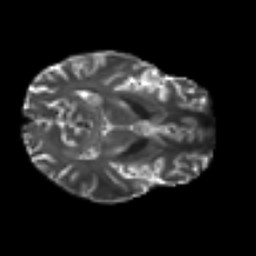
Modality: T2w
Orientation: axial
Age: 24
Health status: ill
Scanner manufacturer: philips
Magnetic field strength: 3 T
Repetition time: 9 s
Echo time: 0.127 s